Question: I am working to create something akin to a "Pokedex" in Visual Studio 2012/13 (It basically is a Pokedex at the moment). It is a WinForm program, and so far I have a data grid that is listing off the "Pokemon's" list number, its name, and type. What I want to do next is have a pictureBox element show the image of the Pokemon (extracted from a list of image links) when that specific dataGrid list item is chosen (So if #4, Charmander, is chosen in the dataGrid, then I want it to show a picture of Charmander in the pictureBox).
This here is an example of the visual design of the project so far:

The empty space under the richTextBox is where the pictureBox is. Later on the Pokemon's description will also be included in that box when the list item is chosen, but I believe that will be easy to implement once I understand how to call the image at selection.
All and any help is appreciated! I am not including code for the project right now as I do not know what is helpful or not. Do let me know what is needed for a better understanding of the project.
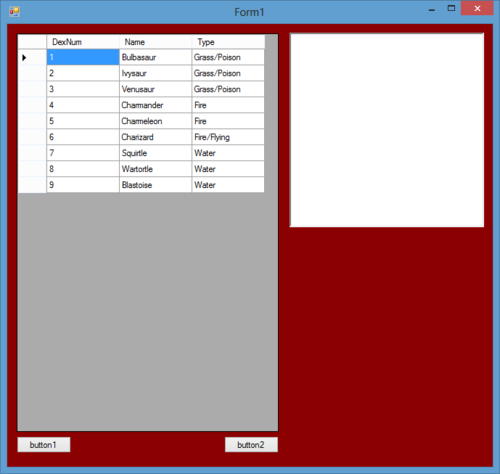
Answer: You could add 'ImageList' control to your form and add your Pokemon pictures to your ImageList. You can easily do that using the designer Images Collection property of the 'ImageList'.
In addition, make sure to set your image indices as your Pokemons in your 'DataGridView' (so the first image in the collection is Bulbassur, second is Ivysaur etc.) - this will later help you easy access a picture by its index.
Next step is to attach 'CellEnter' event to your 'DataGridView'. It will fire when a cell is focused.
Add this code to the event handler:
'''
private void dataGridView1_CellEnter(object sender, DataGridViewCellEventArgs e)
{
if (e.ColumnIndex == 0)
{
pictureBox1.Image = imageList1.Images[e.RowIndex];
}
}
'''
Note that this will only change the image if you select any of the first column (DexNum) cells. You could change it to whatever you like, change the condition.
I have not made any validation, you should do so, but I'm assuming that the number of rows is equal to the number of images.